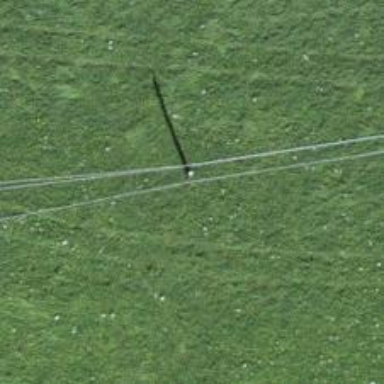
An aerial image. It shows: Power pole.